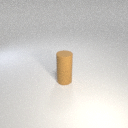
small brown rubber cylinder above small brown rubber cylinder